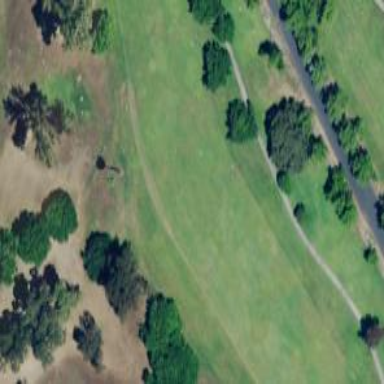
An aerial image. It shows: Golf hole.